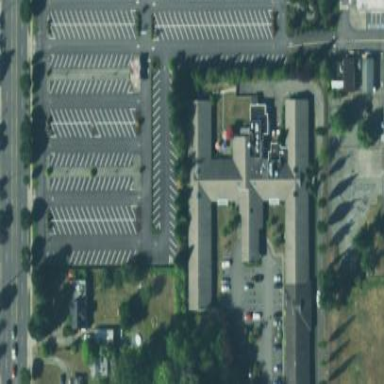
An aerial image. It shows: Nursing home building.